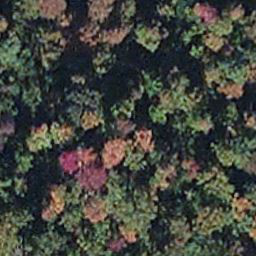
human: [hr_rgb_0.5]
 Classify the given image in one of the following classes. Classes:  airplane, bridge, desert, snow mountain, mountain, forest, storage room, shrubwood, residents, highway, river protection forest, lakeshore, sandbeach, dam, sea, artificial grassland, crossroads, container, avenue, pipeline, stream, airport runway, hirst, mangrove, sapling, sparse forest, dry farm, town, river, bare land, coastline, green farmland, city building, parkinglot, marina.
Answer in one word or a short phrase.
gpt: mangrove